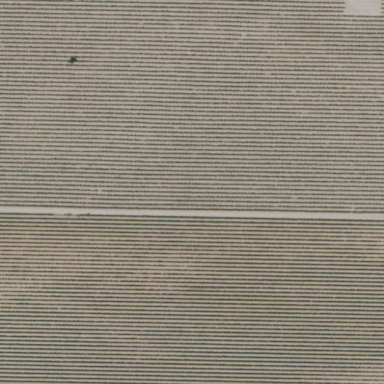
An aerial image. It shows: Vineyard.